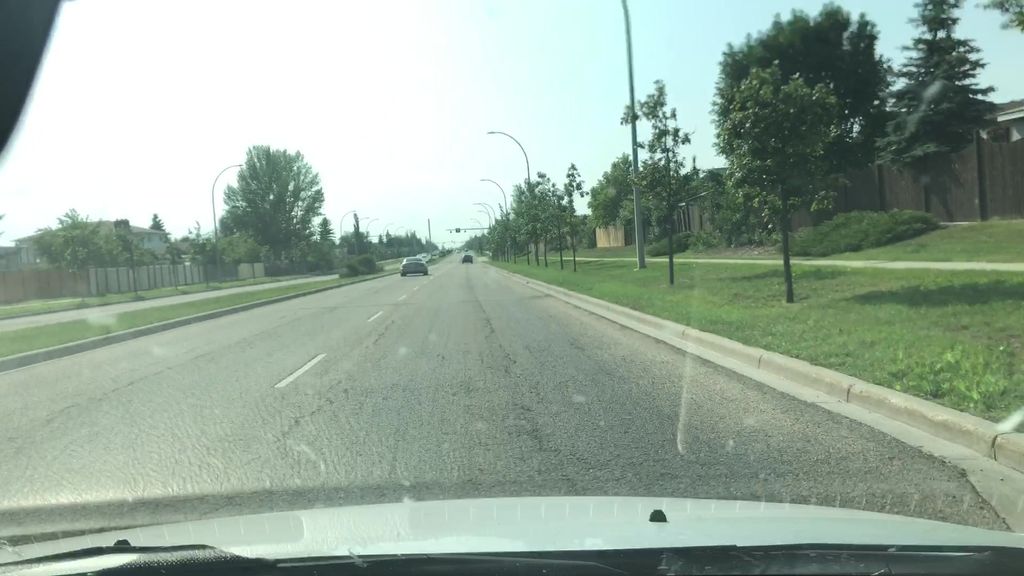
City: edmonton